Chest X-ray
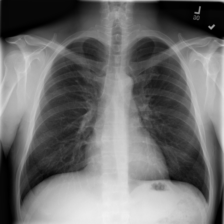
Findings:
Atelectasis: negative
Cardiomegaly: negative
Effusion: negative
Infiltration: positive
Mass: negative
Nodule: negative
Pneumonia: negative
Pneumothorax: negative
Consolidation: negative
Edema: negative
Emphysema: negative
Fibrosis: negative
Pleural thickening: negative
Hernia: negative